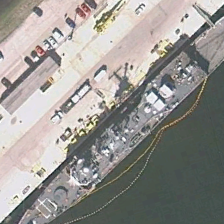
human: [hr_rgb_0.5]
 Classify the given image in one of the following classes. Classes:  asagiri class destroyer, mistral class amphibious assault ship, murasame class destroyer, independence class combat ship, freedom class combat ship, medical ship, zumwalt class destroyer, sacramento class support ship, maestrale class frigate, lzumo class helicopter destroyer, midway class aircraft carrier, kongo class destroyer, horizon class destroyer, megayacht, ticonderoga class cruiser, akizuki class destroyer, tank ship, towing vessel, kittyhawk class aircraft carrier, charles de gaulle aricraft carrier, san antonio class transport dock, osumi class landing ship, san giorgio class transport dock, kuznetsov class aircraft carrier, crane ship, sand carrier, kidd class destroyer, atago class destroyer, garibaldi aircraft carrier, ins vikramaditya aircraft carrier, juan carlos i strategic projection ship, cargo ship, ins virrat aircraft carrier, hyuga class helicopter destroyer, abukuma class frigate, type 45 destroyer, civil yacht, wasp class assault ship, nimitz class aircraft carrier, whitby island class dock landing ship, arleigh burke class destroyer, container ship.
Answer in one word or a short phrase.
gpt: Ticonderoga class cruiser